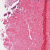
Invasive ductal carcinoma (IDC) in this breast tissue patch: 0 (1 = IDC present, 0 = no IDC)